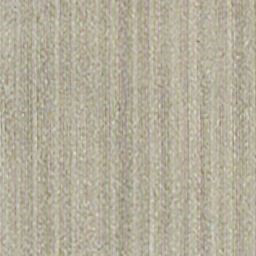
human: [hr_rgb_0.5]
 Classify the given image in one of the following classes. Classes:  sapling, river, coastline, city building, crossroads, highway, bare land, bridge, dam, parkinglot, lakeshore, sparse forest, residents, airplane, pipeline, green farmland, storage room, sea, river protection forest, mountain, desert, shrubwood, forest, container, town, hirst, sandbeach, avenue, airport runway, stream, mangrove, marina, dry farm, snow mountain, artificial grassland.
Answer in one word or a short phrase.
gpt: dry farm